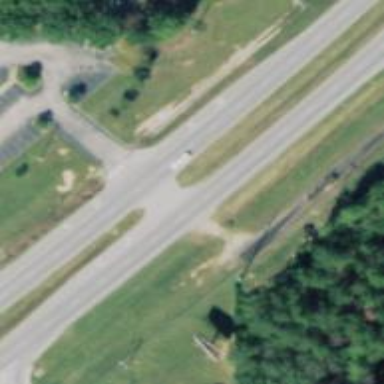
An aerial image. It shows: Trunk link highway.